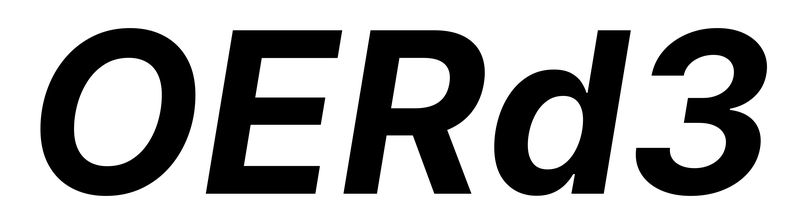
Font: Inter-Italic_Bold_Italic